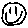
Label: smiley face